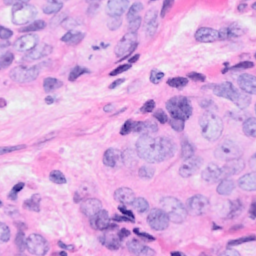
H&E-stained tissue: Breast